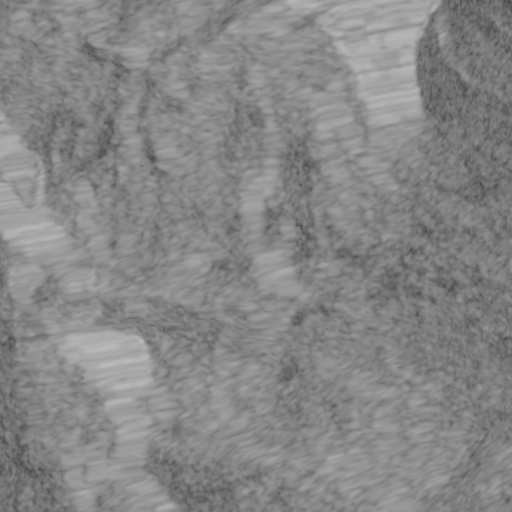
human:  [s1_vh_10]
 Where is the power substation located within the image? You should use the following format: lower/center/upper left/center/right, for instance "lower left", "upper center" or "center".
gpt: The power substation is located in the center left of the image.
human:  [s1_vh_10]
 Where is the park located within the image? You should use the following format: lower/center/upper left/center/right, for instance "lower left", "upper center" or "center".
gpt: There is no park in the image.

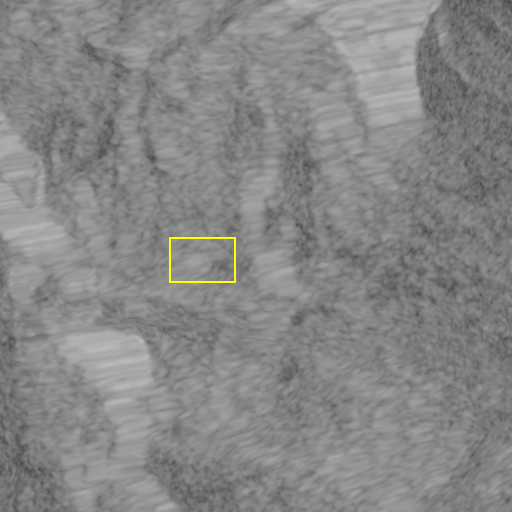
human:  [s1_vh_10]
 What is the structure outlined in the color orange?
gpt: There is no orange outline.
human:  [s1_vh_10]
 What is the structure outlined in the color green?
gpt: There is no structure outlined in green.